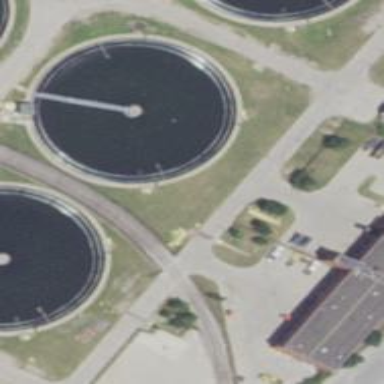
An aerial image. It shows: Body of wastewater.